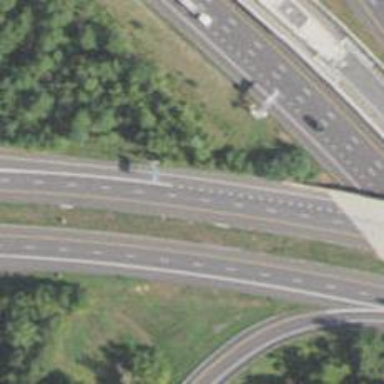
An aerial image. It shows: Asphalt road classified as primary highway with expressway characteristics.